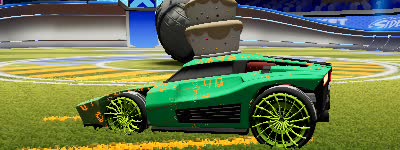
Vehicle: breakout